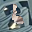
Label: 6